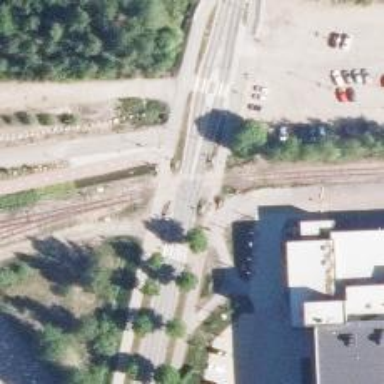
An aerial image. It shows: Level crossing with lights and saltire markings.